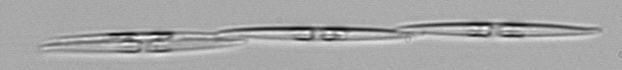
Label: Pseudo-nitzschia